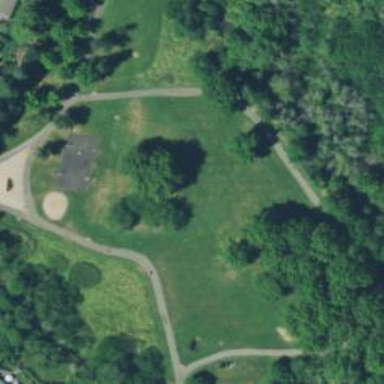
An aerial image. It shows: Disc golf hole.